Field crop: tomato
Growth stage: 2
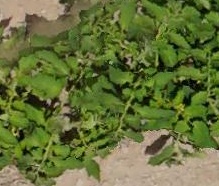
Species: tomato